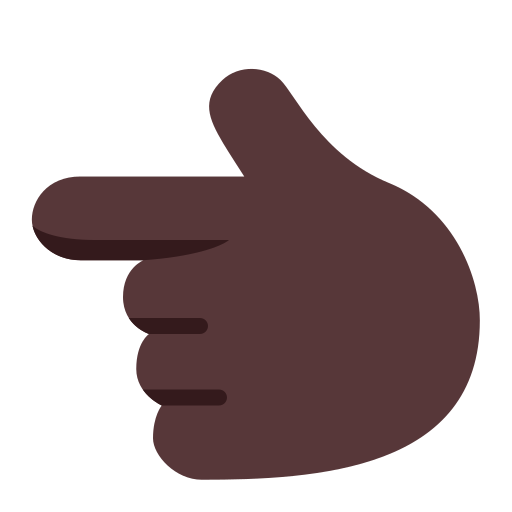
backhand index pointing left flat dark